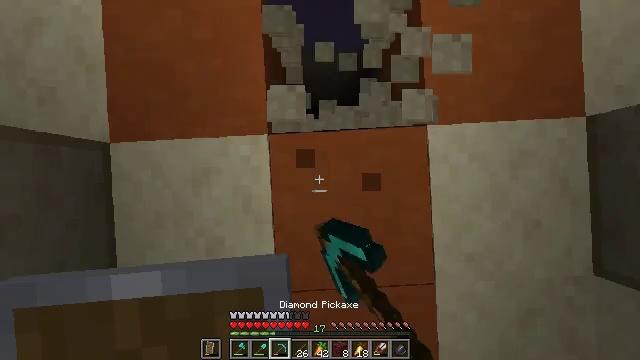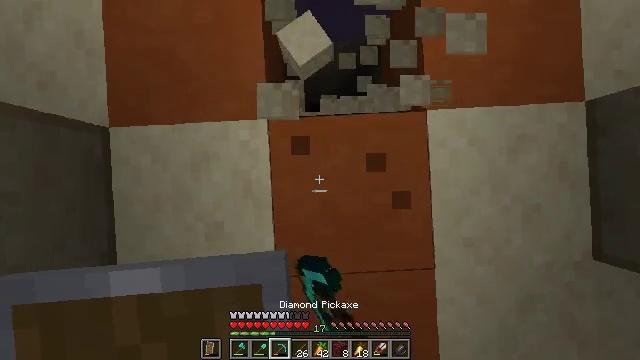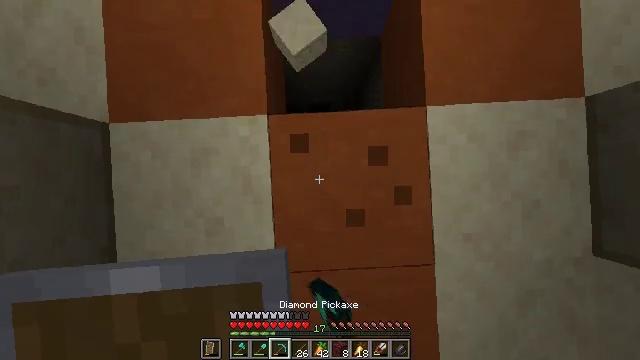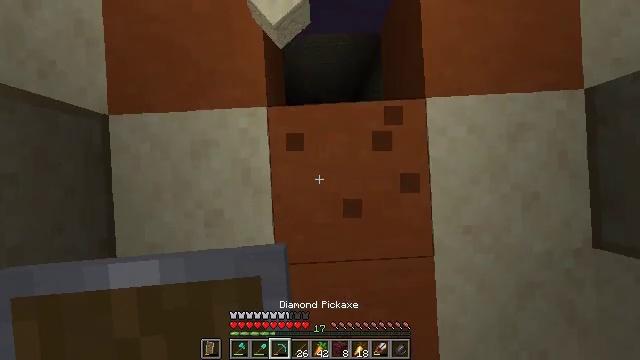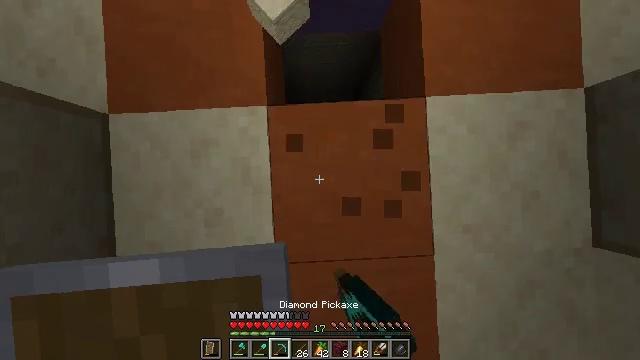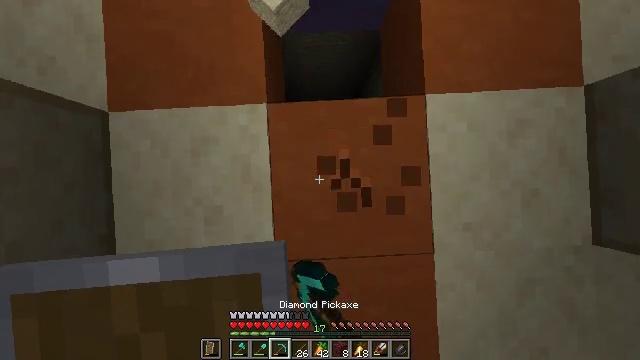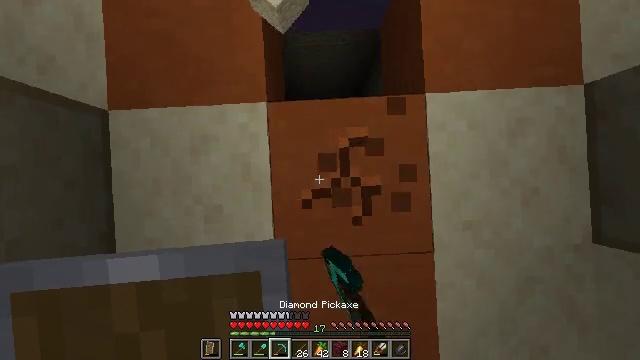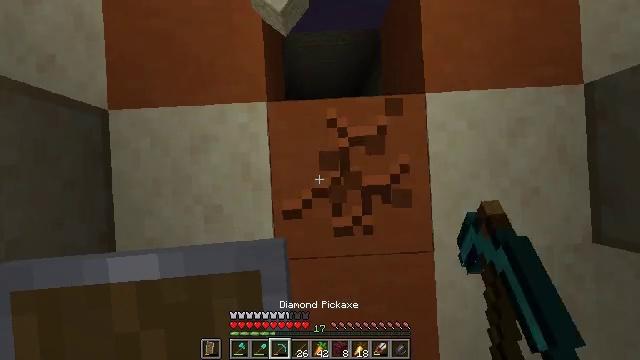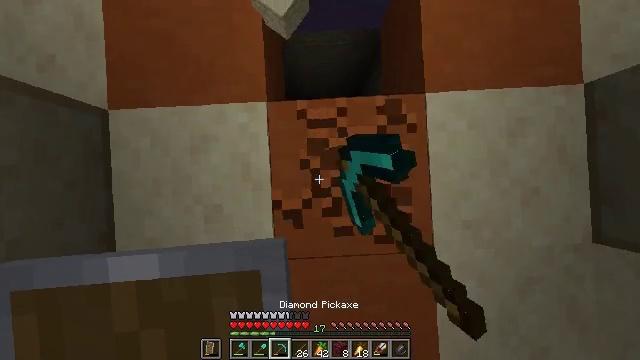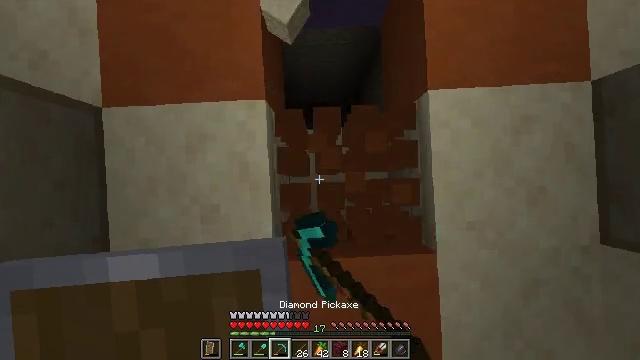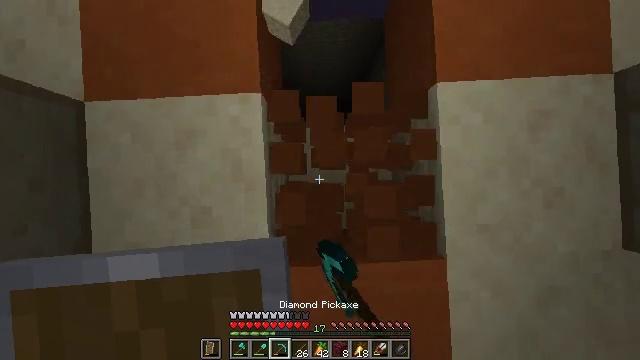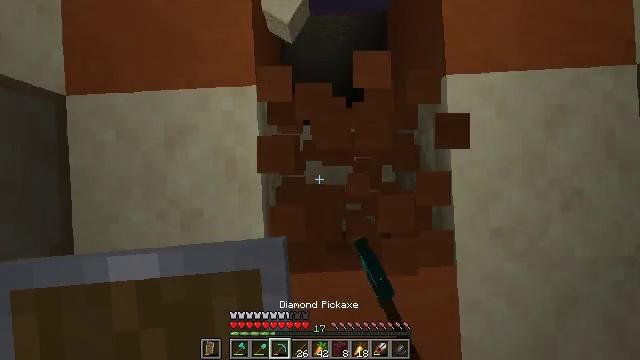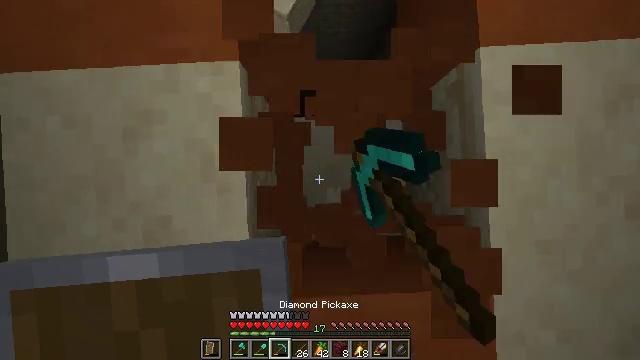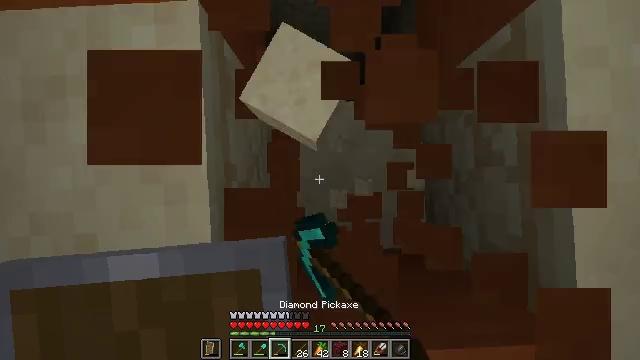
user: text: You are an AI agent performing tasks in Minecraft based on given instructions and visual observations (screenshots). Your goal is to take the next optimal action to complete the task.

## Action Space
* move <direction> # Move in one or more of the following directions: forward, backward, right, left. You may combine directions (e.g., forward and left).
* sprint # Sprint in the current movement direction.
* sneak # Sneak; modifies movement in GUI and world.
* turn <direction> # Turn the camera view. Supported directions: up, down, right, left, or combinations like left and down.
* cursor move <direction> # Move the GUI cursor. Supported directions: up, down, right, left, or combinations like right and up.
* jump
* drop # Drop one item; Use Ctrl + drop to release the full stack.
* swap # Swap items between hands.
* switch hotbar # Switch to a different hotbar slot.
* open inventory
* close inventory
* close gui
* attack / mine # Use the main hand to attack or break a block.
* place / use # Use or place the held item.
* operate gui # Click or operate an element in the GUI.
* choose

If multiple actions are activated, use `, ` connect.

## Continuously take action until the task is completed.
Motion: motion action
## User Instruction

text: Collect orange terracotta for building.
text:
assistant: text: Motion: attack / mine
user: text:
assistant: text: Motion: attack / mine
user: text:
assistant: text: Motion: attack / mine
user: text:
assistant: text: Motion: attack / mine
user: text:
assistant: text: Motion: attack / mine
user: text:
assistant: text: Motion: attack / mine
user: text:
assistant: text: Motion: attack / mine
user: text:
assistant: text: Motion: attack / mine
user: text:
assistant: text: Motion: attack / mine
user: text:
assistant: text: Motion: attack / mine
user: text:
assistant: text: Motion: attack / mine
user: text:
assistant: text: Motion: attack / mine
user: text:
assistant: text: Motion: attack / mine
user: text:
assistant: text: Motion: attack / mine